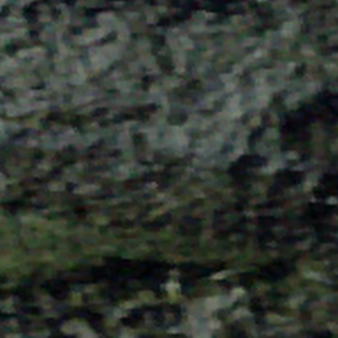
Label: other